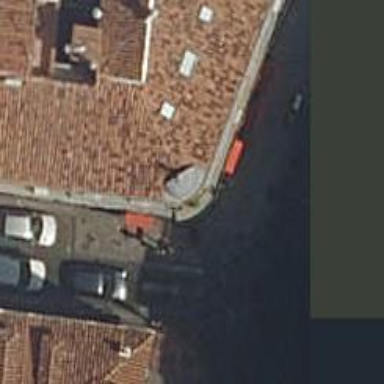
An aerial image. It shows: Restaurant.